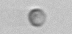
Label: nanoplankton_mix